Question: I have been looking for this for a while:
There are a ton of ruler extensions for all the common browsers but I can't find . Can anyone help me out please?
I'm talking about a magnifying glass like the <URL> extension in Chrome:

The ruler extensions I've used really hurt my eyes when trying to measure anything to pixel precision.
Any browser is fine with me.
Note #1: This is not about seeing the width of elements through 'inspect element'. I need to find the precise number of pixels between any two points on a web page.
Note #2: Zooming in the browser doesn't do it either because some of the pixels change when I zoom.
Thanks in advance!
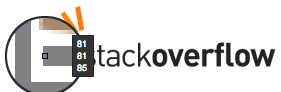
Answer: I am not sure if this is what you were looking for, but it might be worth checking out. It has zooming in on pixels, up to 3200%.
<URL>
It's a FireFox add-on. I am not affiliated with the add-on at all.